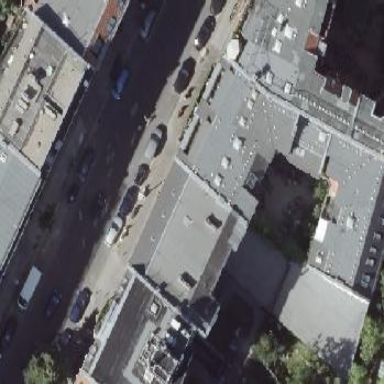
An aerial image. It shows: Building consisting of apartments with double saltbox roof shape.